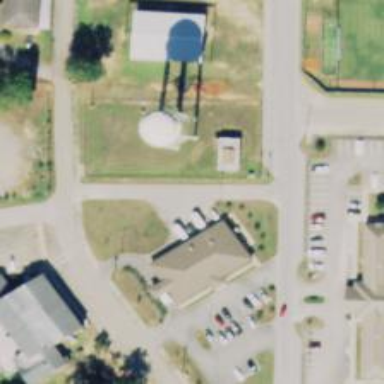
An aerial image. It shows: Water tower that is man-made.